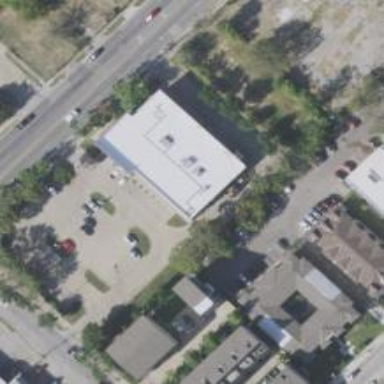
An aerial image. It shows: Commercial building.